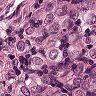
Metastatic tissue present: yes